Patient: sex M, age 48
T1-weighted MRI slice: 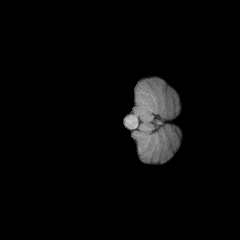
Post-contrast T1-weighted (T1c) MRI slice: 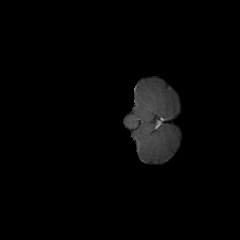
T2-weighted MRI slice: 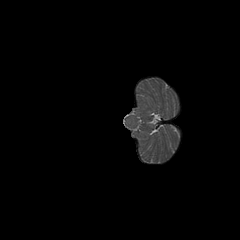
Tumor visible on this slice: no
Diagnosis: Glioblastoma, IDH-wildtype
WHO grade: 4